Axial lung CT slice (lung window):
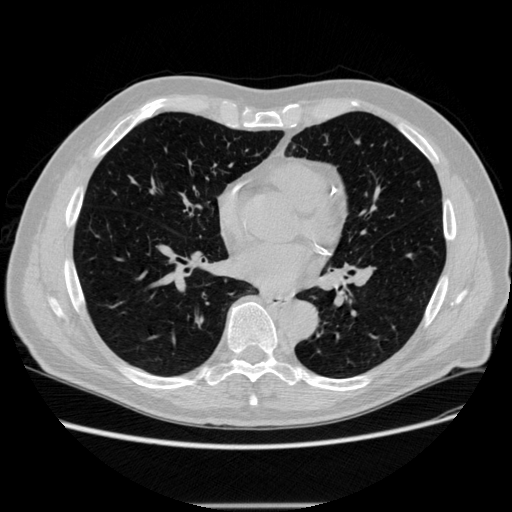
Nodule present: no